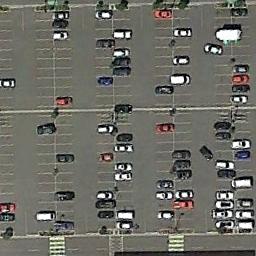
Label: parking_lot